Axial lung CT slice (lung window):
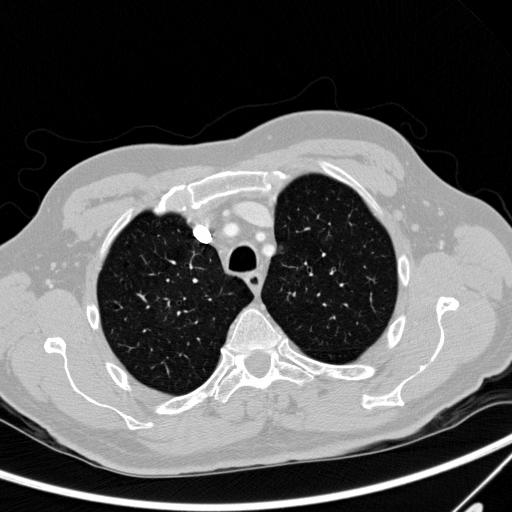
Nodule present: no